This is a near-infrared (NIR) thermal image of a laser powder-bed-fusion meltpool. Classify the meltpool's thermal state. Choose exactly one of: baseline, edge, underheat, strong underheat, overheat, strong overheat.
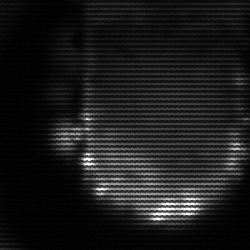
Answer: baseline